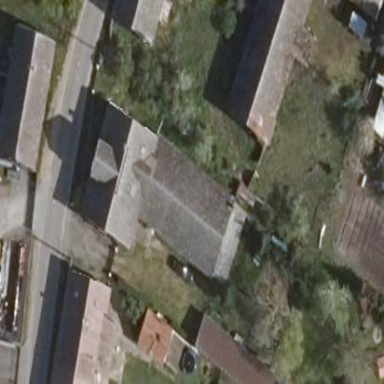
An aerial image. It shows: Flat roof building with grey roof.